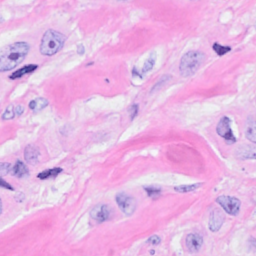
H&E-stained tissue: Breast